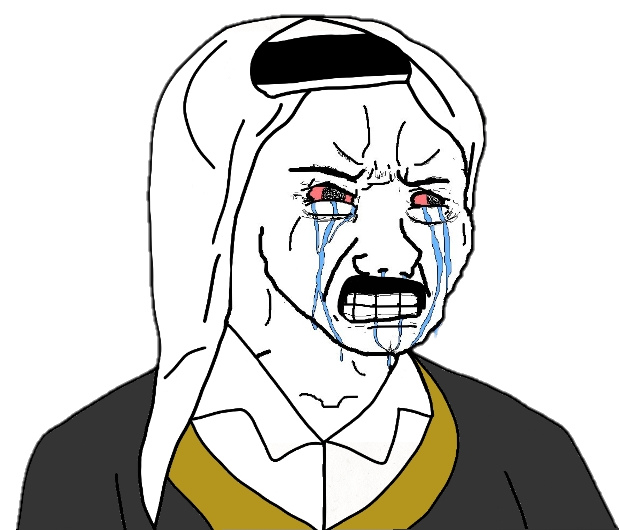
Label: 5_Crying_Wojak